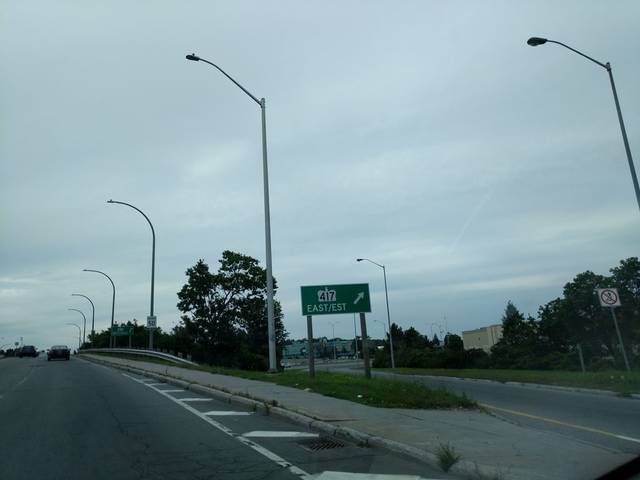
Region: Canada
Coordinates: 45.348, -75.789